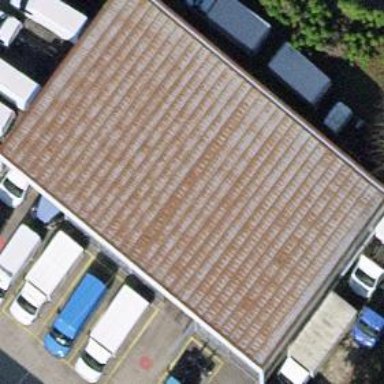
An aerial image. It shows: Industrial building.